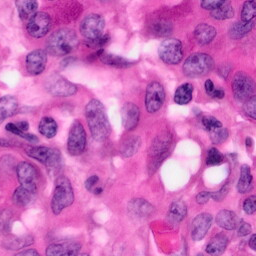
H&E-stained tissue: Pancreatic